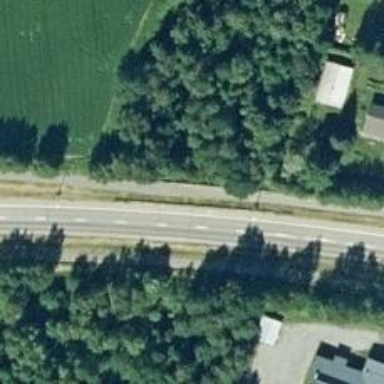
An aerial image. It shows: Asphalt cycleway.